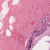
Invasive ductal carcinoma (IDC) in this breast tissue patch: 0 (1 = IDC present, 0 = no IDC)